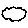
Label: cloud